Question: Is there any way too add JLabels and JTextField to only the bottom half of the center border layout. For aesthetic reasons I do not want anything on the upper half and have not found any way of doing this. I am still fairly new using swing and AWT... Any suggestions would be greatly appreciate. I added a picture of what I am trying to achieve.

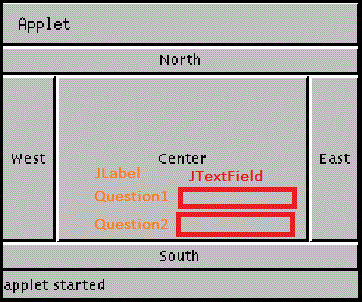
Answer: Give the 'BorderLayout.CENTER' JPanel a 'new GridLayout(2, 1)' (for 2 rows, 1 column). Add a blank JLabel to the same JPanel for the top half blank space. Add another component, a JPanel, to the 'BorderLayout.CENTER' JPanel and have it use a GridBagLayout for the bottom space, and then add your labels and fields using GridBagConstraints. The secret here is to nest JPanels, each using the layout manager of choice.
For example:
'''
import java.awt.BorderLayout;
import java.awt.GridBagConstraints;
import java.awt.GridBagLayout;
import java.awt.GridLayout;
import java.awt.Insets;
import javax.swing.*;
public class Layouts {
private static final int TF_COLS = 8;
private static void createAndShowGui() {
JPanel borderLayoutPanel = new JPanel(new BorderLayout());
borderLayoutPanel.setBorder(BorderFactory
.createTitledBorder("BorderLayout Panel"));
borderLayoutPanel.add(createInnerPanel("North"), BorderLayout.PAGE_START);
borderLayoutPanel.add(createInnerPanel("North"), BorderLayout.PAGE_START);
borderLayoutPanel.add(createInnerPanel("South"), BorderLayout.PAGE_END);
borderLayoutPanel.add(createInnerPanel("East"), BorderLayout.LINE_END);
borderLayoutPanel.add(createInnerPanel("West"), BorderLayout.LINE_START);
JPanel centerPanel = new JPanel(new GridLayout(2, 1));
centerPanel.add(new JLabel());
JPanel gblPanel = new JPanel(new GridBagLayout());
gblPanel.add(new JLabel("Question 1:"), createGbc(0, 0));
gblPanel.add(new JTextField(TF_COLS), createGbc(1, 0));
gblPanel.add(new JLabel("Question 2:"), createGbc(0, 2));
gblPanel.add(new JTextField(TF_COLS), createGbc(1, 2));
centerPanel.add(gblPanel);
borderLayoutPanel.add(centerPanel);
JFrame frame = new JFrame("Layouts");
frame.setDefaultCloseOperation(JFrame.DISPOSE_ON_CLOSE);
frame.getContentPane().add(borderLayoutPanel);
frame.pack();
frame.setLocationByPlatform(true);
frame.setVisible(true);
}
private static GridBagConstraints createGbc(int x, int y) {
GridBagConstraints gbc = new GridBagConstraints();
gbc.gridx = x;
gbc.gridy = y;
gbc.gridwidth = 1;
gbc.gridheight = 1;
gbc.anchor = (x == 0) ? GridBagConstraints.WEST : GridBagConstraints.EAST;
gbc.fill = GridBagConstraints.HORIZONTAL;
gbc.weightx = 1.0;
gbc.weighty = 1.0;
int iGap = 5;
gbc.insets = (x == 0) ? new Insets(iGap, iGap, iGap, 3 * iGap) : new Insets(
iGap, iGap, iGap, iGap);
return gbc;
}
private static JComponent createInnerPanel(String text) {
JPanel panel = new JPanel();
panel.add(new JLabel(text));
panel.setBorder(BorderFactory.createEtchedBorder());
return panel;
}
public static void main(String[] args) {
SwingUtilities.invokeLater(new Runnable() {
public void run() {
createAndShowGui();
}
});
}
}
'''
And yes, this is more initial work than simply setting bounds, but where you end up saving time and frustration is when you have to maintain this GUI later since if you use proper layouts, it will be much easier to debug, enhance or alter your GUI. It will also have a better chance of looking decent on all platforms and screen resolutions.